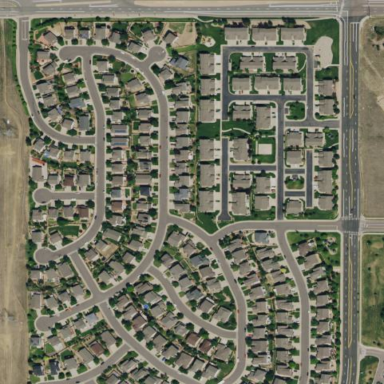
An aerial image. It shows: This residential area consists of single-family homes.